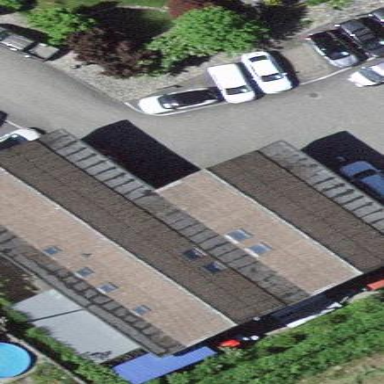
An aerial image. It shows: Building that houses car repair shop.